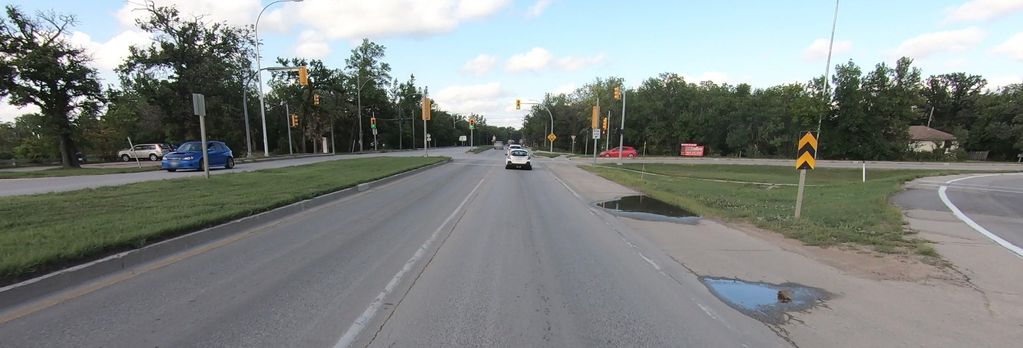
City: winnipeg